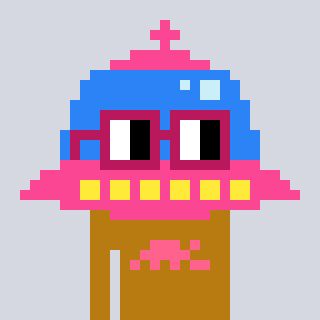
a pixel art character with square dark red glasses, a ufo-shaped head and a gold-colored body on a cool background